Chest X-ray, AP view. Patient: 25 years old, sex M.
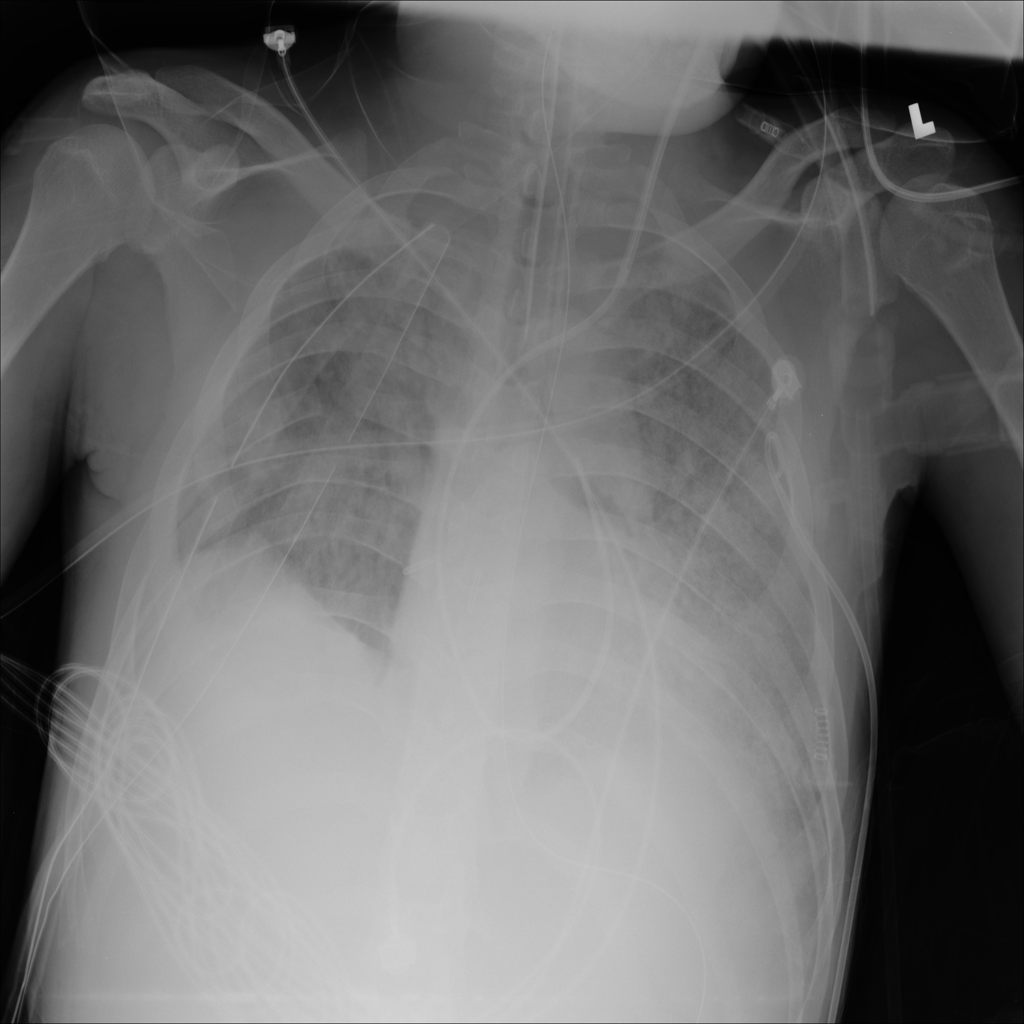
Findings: No Finding